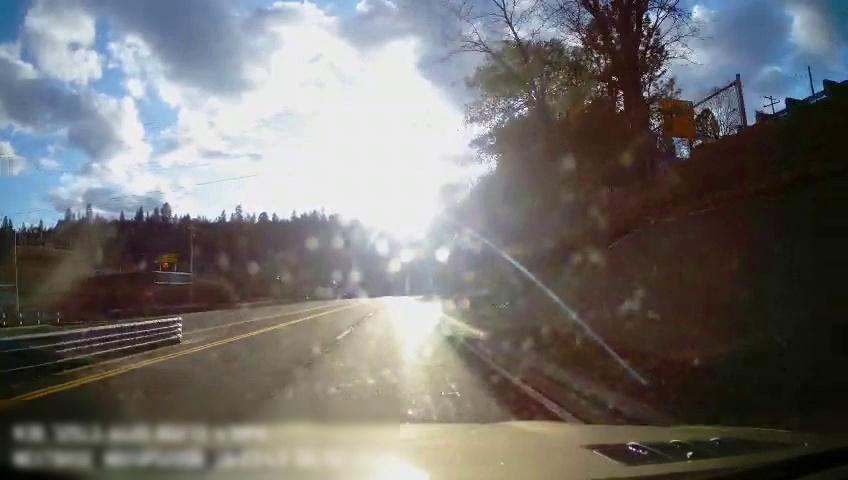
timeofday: Day
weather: Sunny
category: Drivable Space
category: Lanes | Current Lane
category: Lanes | Opposite Lane
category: Lanes | Opposite Lane
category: Lanes | Opposite Lane
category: Lanes | Current Lane
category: Lanes | Current Lane